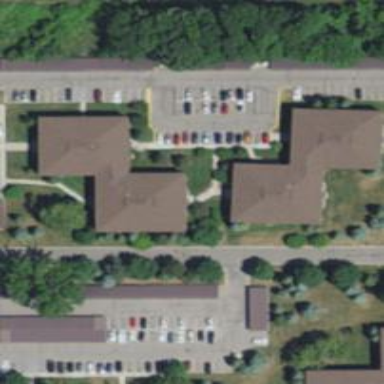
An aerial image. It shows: Image showing building with apartments.